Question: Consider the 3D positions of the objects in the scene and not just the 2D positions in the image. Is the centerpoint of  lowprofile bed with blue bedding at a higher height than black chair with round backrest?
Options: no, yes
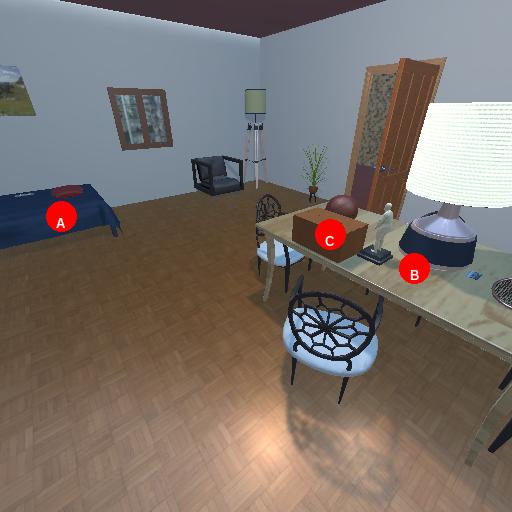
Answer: no